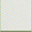
Piece: xx